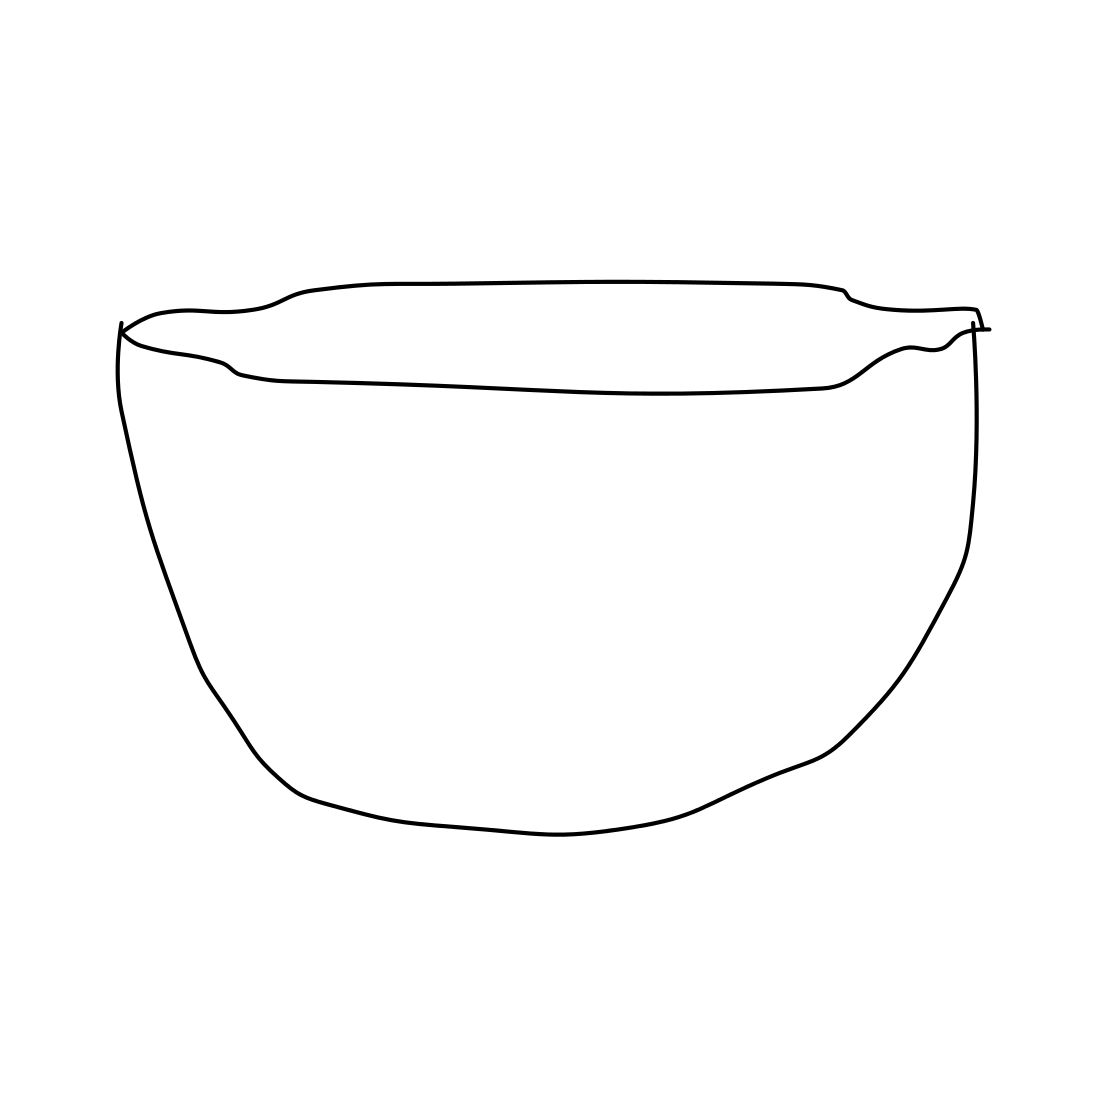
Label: bowl